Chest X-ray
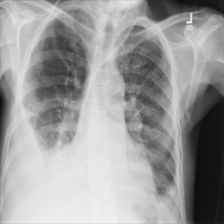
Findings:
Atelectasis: positive
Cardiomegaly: negative
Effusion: positive
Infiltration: negative
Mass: negative
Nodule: negative
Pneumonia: negative
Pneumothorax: negative
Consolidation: positive
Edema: negative
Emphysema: negative
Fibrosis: negative
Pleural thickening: negative
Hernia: negative